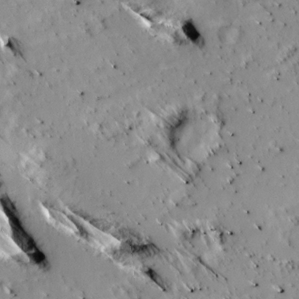
Label: non_frost